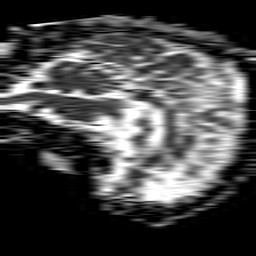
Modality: ADC
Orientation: sagittal
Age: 70
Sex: male
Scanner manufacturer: philips
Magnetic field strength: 1.5 T
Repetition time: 4.6 s
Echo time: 0.08631 s